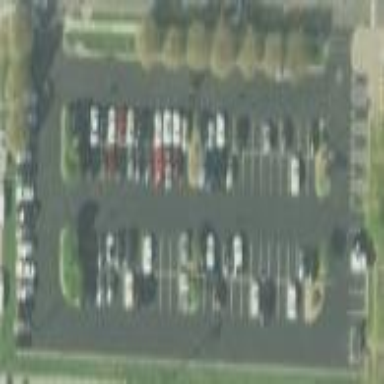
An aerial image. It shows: Parking area.